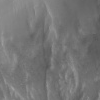
Atmospheric dust classification: not_dusty